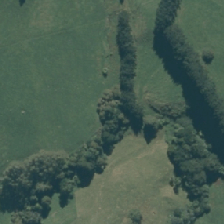
Land cover: broadleaved_indigenous_hardwood